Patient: sex M, age 65
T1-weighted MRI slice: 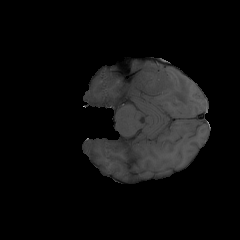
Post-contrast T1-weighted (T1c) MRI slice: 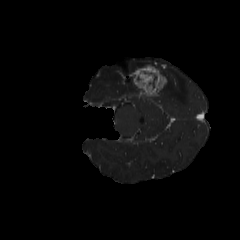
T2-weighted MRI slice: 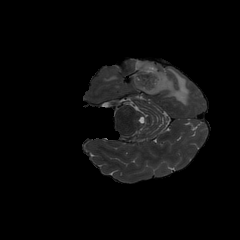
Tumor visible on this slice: yes
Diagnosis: Glioblastoma, IDH-wildtype
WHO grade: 4